Field crop: maize
Growth stage: 2
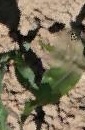
Species: maize